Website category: auto
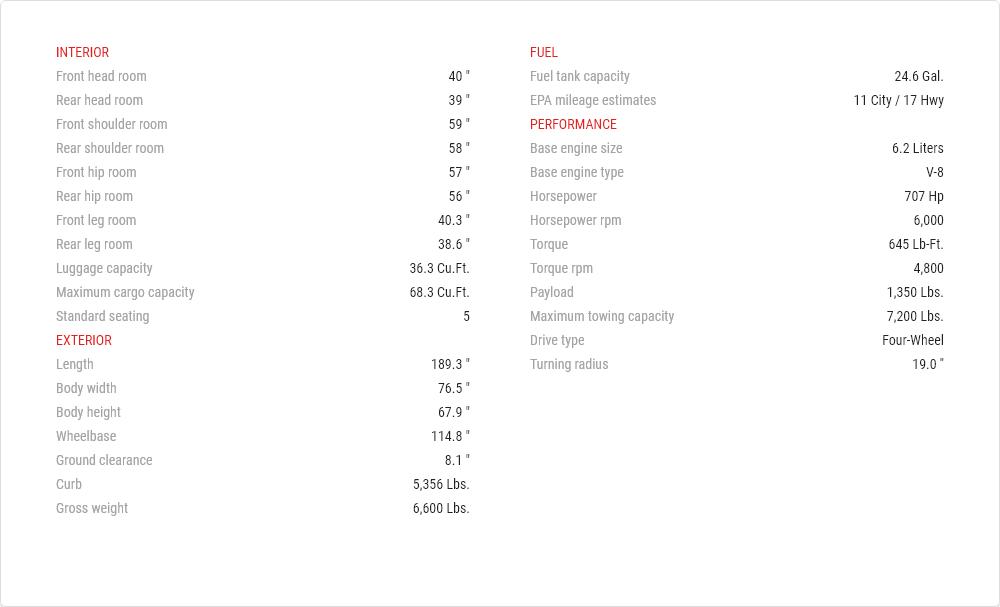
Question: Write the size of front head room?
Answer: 40 "

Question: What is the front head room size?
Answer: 40 "

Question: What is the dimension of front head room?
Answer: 40 "

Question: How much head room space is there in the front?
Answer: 40 "

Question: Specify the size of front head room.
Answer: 40 "

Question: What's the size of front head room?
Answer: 40 "

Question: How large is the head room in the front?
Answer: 40 "

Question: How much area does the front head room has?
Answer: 40 "

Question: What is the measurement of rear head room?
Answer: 39 "

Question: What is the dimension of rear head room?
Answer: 39 "

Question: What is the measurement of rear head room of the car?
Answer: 39 "

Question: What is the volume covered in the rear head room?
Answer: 39 "

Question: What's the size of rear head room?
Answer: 39 "

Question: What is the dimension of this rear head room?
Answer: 39 "

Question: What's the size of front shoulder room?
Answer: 59 "

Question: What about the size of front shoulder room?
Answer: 59 "

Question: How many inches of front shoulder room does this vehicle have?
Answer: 59 "

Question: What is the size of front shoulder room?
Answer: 59 "

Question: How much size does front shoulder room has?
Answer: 59 "

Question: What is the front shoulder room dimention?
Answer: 59 "

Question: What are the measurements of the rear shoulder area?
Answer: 58 "

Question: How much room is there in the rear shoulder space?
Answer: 58 "

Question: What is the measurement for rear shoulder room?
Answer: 58 "

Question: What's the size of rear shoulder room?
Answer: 58 "

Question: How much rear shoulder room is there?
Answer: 58 "

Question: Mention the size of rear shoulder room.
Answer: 58 "

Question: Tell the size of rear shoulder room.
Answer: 58 "

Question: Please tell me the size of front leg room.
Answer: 40.3 "

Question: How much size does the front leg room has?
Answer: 40.3 "

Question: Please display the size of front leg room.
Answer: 40.3 "

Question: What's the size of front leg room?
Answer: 40.3 "

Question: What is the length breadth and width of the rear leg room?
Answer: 38.6 "

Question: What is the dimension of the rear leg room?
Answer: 38.6 "

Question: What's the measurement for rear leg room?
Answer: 38.6 "

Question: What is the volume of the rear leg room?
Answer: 38.6 "

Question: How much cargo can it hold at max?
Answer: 36.3 cu.ft.

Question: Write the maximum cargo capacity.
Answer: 36.3 cu.ft.

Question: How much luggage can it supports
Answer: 36.3 cu.ft.

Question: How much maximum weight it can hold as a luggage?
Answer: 36.3 cu.ft.

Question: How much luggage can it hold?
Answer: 36.3 cu.ft.

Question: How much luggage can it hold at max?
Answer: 36.3 cu.ft.

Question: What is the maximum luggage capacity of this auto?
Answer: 36.3 cu.ft.

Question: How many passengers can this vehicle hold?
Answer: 5

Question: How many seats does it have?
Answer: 5

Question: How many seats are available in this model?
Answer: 5

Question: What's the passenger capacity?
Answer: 5

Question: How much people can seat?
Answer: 5

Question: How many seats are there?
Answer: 5

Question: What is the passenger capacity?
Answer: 5

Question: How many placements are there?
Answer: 5

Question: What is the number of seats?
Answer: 5

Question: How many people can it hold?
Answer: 5

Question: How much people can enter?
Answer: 5

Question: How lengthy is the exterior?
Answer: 189.3 "

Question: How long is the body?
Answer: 189.3 "

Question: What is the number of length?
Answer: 189.3 "

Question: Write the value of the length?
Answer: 189.3 "

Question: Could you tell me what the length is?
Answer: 189.3 "

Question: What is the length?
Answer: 189.3 "

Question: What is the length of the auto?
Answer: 189.3 "

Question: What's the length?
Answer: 189.3 "

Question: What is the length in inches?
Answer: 189.3 "

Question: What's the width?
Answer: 76.5 "

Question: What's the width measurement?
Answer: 76.5 "